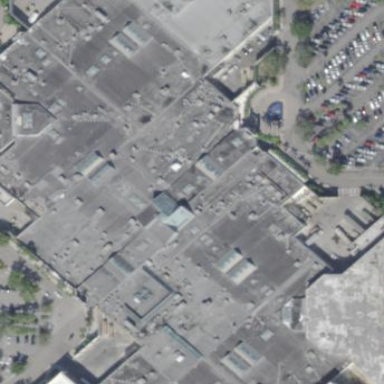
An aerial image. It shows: Mall building.